Field crop: tomato
Growth stage: 1
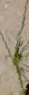
Species: cyperus